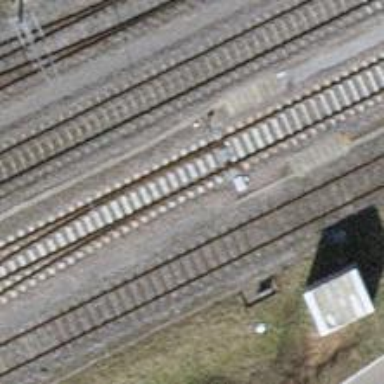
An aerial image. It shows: Railway switch.